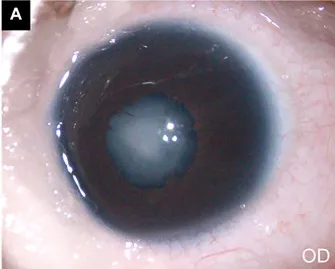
Phenotype, pedigree, and Sanger sequencing results. (A) Cataract phenotype and pupils with irregular borders of the proband were shown.
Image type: ophthalmic_imaging (slit_lamp_photograph)